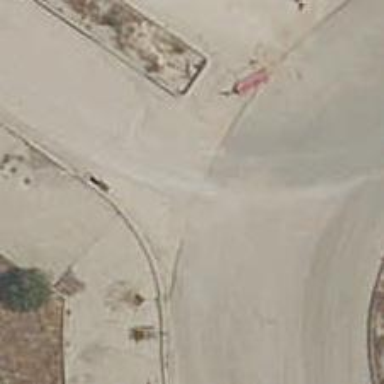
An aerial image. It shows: Road with "give way" sign.